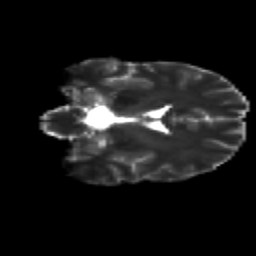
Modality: T2w
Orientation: coronal
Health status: healthy
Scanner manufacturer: siemens
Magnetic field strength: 3 T
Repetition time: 12 s
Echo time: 0.092 s